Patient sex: F
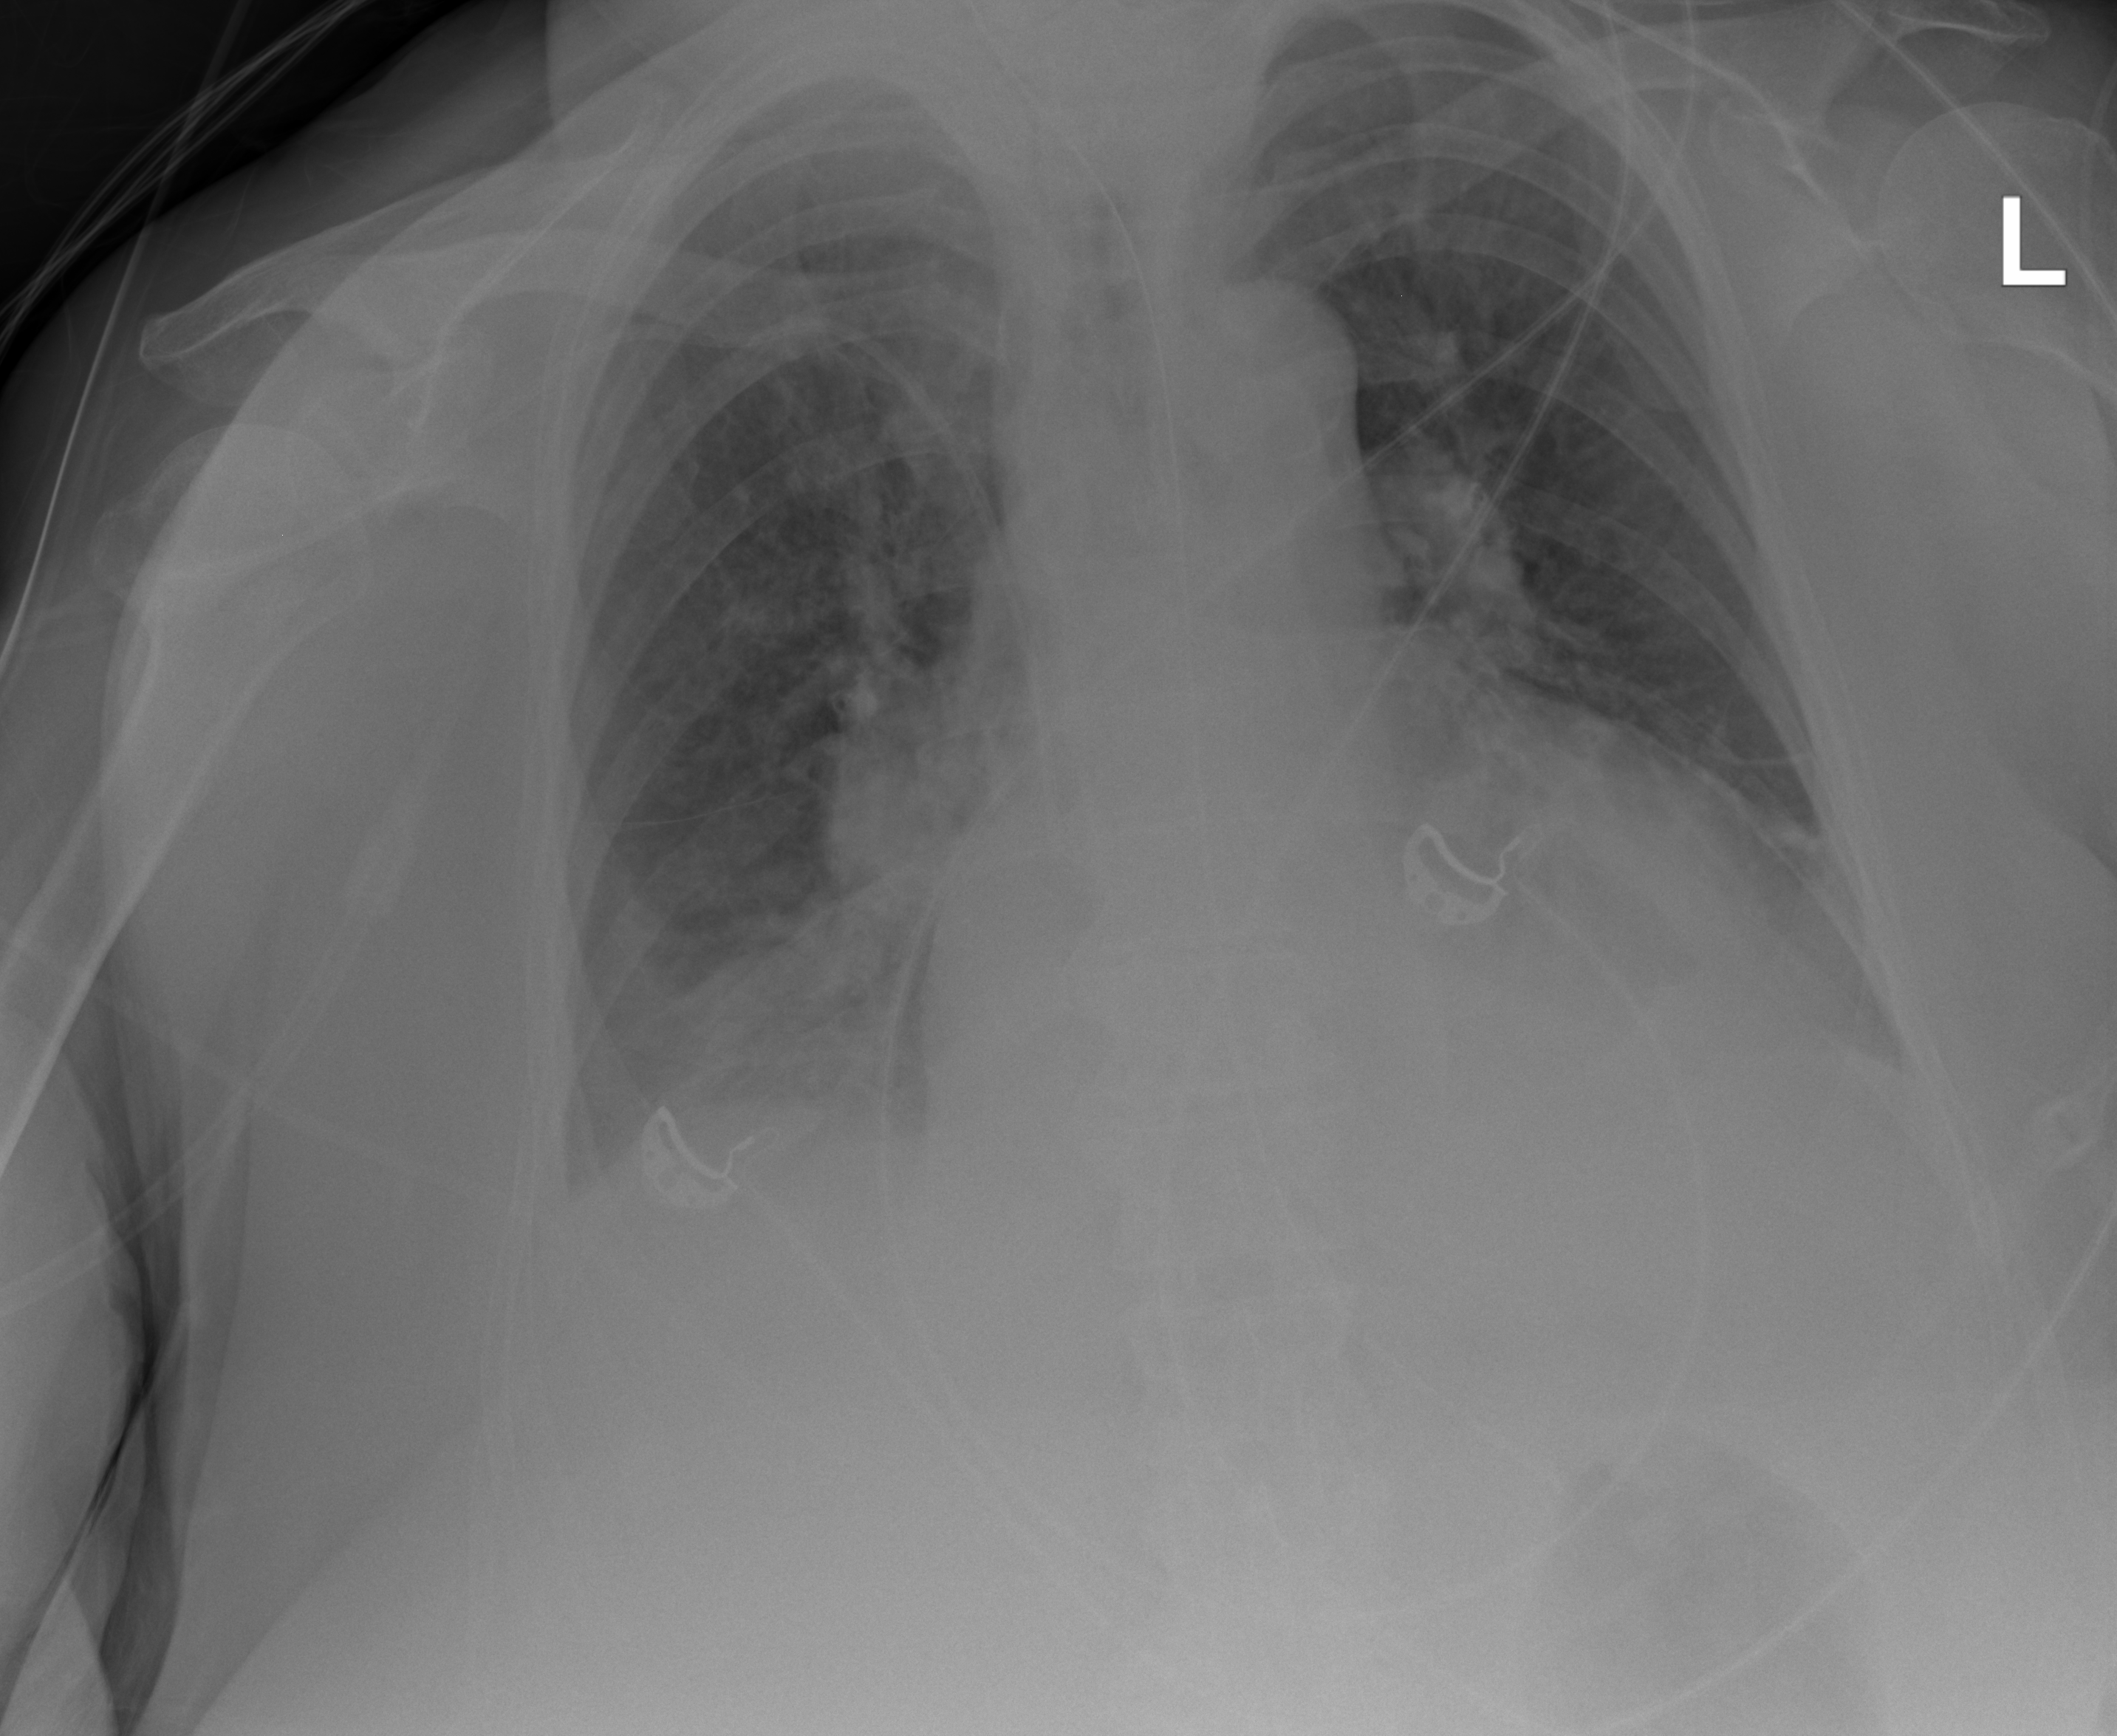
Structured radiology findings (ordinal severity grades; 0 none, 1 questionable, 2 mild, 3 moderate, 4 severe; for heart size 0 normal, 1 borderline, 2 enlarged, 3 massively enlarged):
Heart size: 1
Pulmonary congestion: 0
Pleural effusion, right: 2
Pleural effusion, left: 2
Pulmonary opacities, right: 2
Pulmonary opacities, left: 0
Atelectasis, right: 2
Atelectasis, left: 2